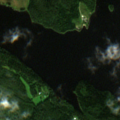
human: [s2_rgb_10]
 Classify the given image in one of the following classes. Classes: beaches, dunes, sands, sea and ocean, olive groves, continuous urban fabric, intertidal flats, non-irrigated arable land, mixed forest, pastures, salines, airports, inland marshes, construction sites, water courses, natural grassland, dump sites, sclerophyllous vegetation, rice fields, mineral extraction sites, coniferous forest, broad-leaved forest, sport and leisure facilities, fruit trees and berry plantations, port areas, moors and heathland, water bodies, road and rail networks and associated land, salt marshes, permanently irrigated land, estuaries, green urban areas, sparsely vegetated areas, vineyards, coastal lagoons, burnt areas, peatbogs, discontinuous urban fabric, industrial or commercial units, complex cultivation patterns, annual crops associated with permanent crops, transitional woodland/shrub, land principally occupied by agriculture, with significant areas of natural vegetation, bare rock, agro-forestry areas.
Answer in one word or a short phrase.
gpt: land principally occupied by agriculture, with significant areas of natural vegetation, mixed forest, water bodies